Question: I'm ready to pull my hair out...
This works perfectly:
'''
$link = mysql_connect('localhost', 'prototype_wp_usr', 'password') or die("Error: " . mysql_error());
mysql_select_db('prototype_wp');
$query = "INSERT INTO wp_zsession_capture
(id, session_id, user_login, first_name, last_name, user_email, phone_number, last_conviction)
VALUES (
'NULL',
'". session_id() ."',
'". $_POST['user_login'] ."',
'". $_POST['first_name'] ."',
'". $_POST['last_name'] ."',
'". $_POST['user_email'] ."',
'". $_POST['phone_number'] ."',
'". $_POST['last_conviction'] ."'
)";
mysql_query($query) or die ('Error updating database: ' . mysql_error());
mysql_close($link);
'''
This does work:
'''
$link = mysql_connect('localhost', 'prototype_wp_usr', 'password') or die("Error: " . mysql_error());
mysql_select_db('prototype_wp');
$query = "UPDATE wp_zsession_capture SET removed = 1 WHERE session_id = '$sessionid'";
mysql_query($query) or die ('Error updating database: ' . mysql_error());
mysql_close($link);
'''
These two pieces of code are within a form... if there are errors in the form, the FIRST sql query is run to save whatever is in the session at that point. If there are no errors, and after some other stuff goes on, the SECOND sql query is run to UPDATE the 'removed' status within those previously saved entries.
I have been tinkering with a million alternative syntaxes and I cannot get those rows to UPDATE. When I execute raw SQL within phpMyAdmin, it works fine. There is nothing logical about this... or maybe I'm just so fantastically tired.
FYI: $sessionid = session_id();
-- --
I really do appreciate everyone's concern, but let me address some things:
1. Yes, there is a column in my table named 'removed' ... are you serious? :P
2. I am of course using session_start();
3. Yes, I am checking the $sessionid to make sure it is invoked. It's echoed on the page at all times and is also within any die statements I execute.
4. The FIRST query is responsible for creating the rows that the SECOND query is supposed to be updating... so the data is there.
5. mysql_error() does not produce anything ... there's simply no error.
Again, I appreciate your concern, but so far all suggestions have been tried and tried again.

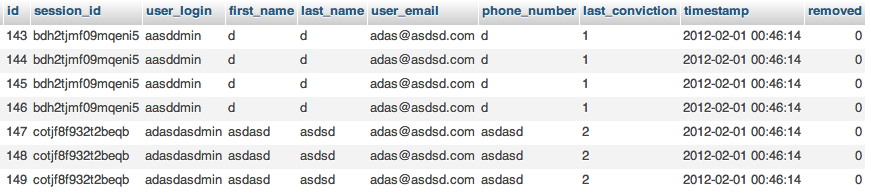
Answer: Use 'mysql_error()' to obtain the error message from the database, like this:
'''
mysql_query($query) or die ('Error updating database: '.mysql_error());
'''
The error could be one of many things, like for example maybe the user does not have the DELETE permission. If you don't use 'mysql_error()' there's no way to know what happened.
The data in your session_id column looks suspiciously short. Check how long the strings returned by 'session_id' are and check the column length in the database. Inserting data that is too long for a column is not an error but it does crop the data.